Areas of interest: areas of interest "4D Badminton & Tennis Fitness Club"
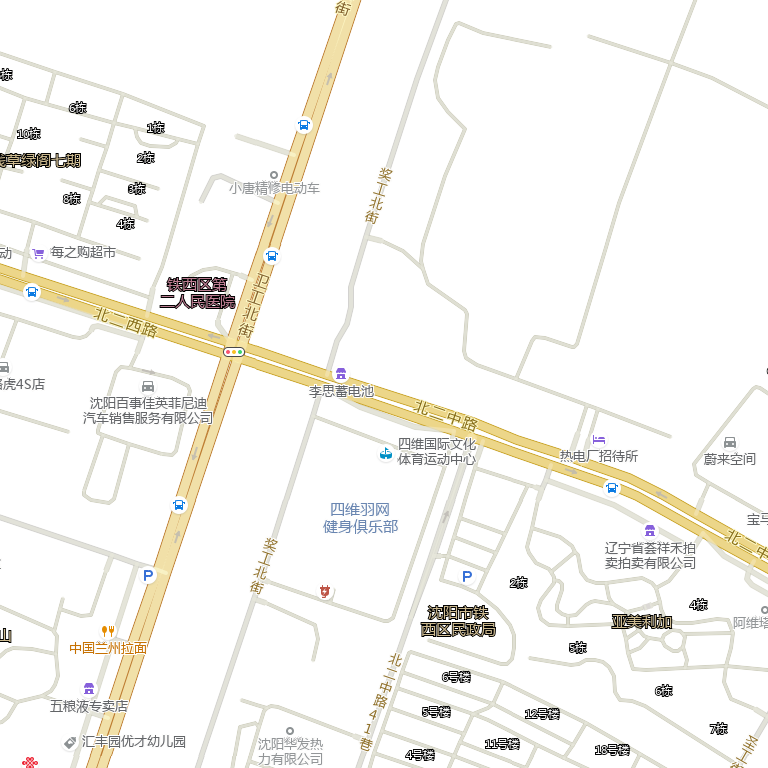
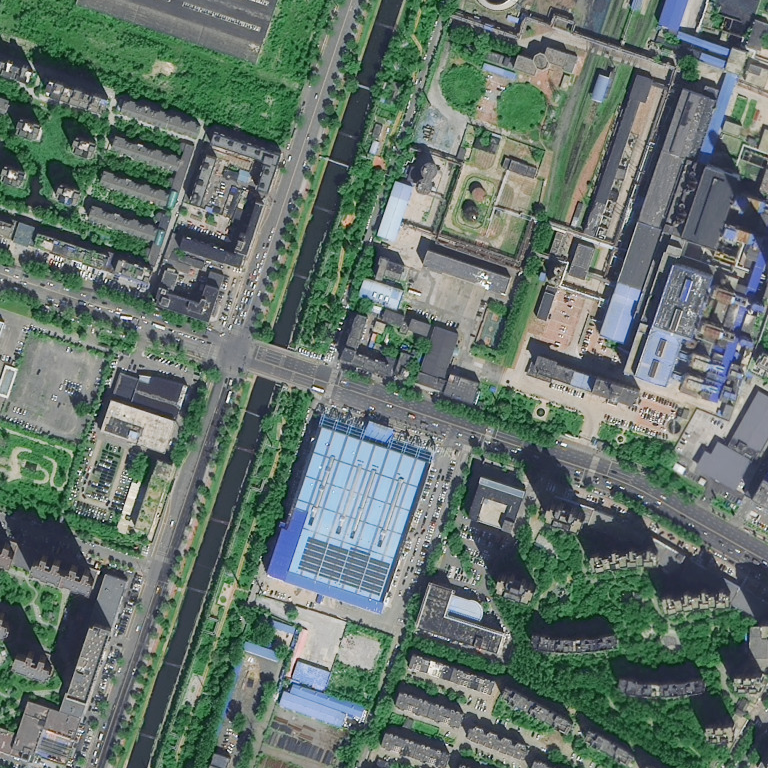